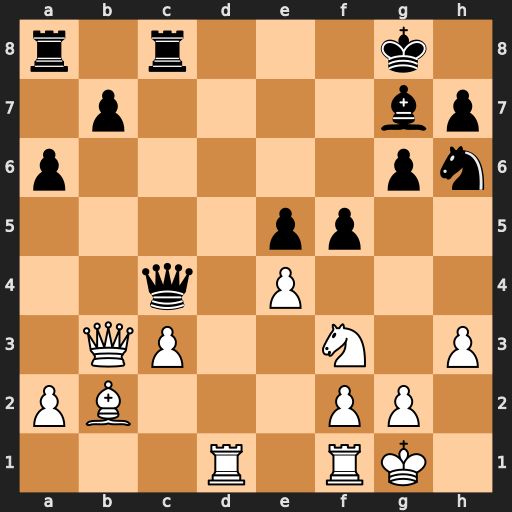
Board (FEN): r1r3k1/1p4bp/p5pn/4pp2/2q1P3/1QP2N1P/PB3PP1/3R1RK1
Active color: w
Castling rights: -
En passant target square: -
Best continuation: Rd8+ Rxd8 Qxc4+